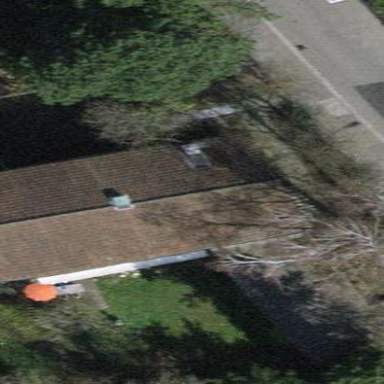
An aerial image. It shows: The roof of the building is gabled in shape.